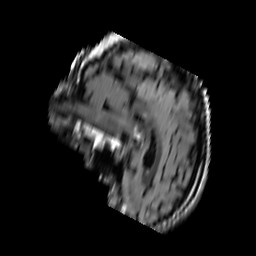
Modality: FLAIR
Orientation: sagittal
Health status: ill
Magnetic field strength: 3 T